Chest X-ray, AP view. Patient: 57 years old, sex F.
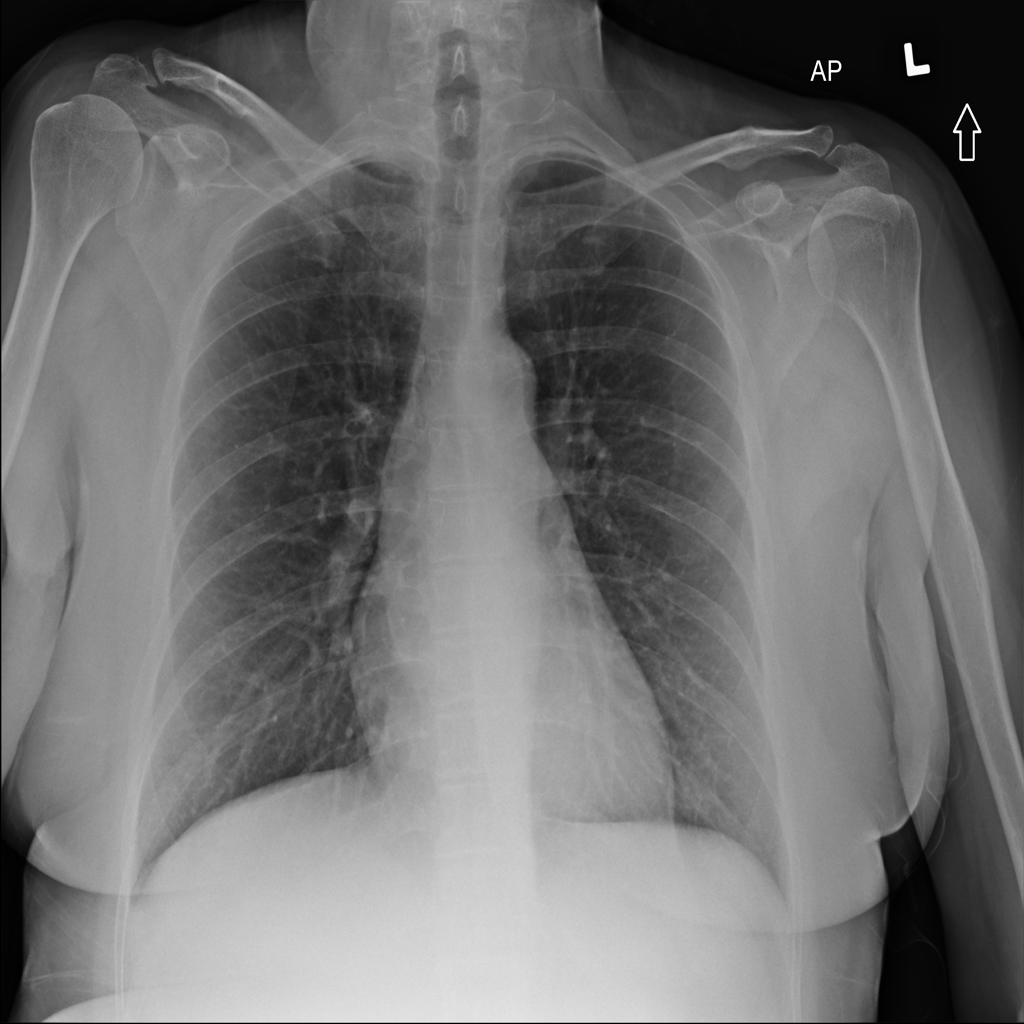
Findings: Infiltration